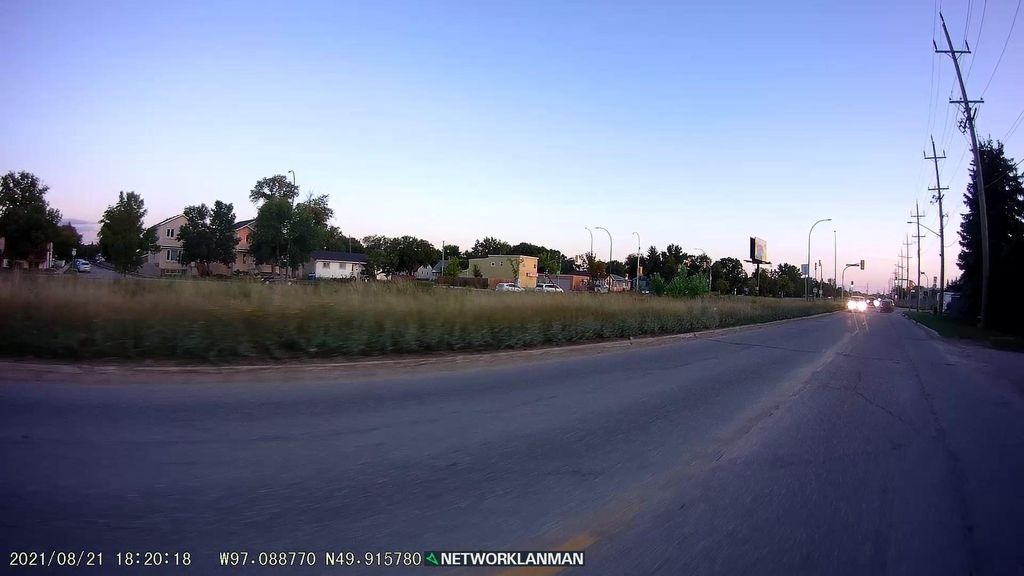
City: winnipeg